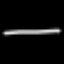
Label: line